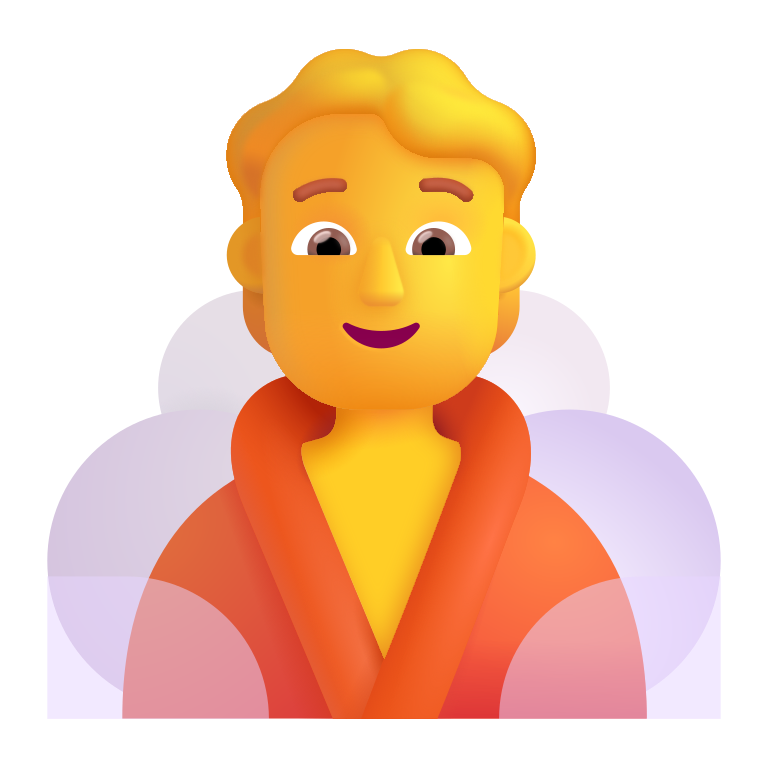
person in steamy room color default